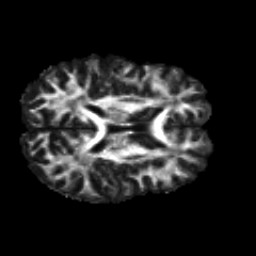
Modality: FA
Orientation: axial
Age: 29
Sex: male
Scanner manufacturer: siemens
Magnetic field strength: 3 T
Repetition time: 8.8 s
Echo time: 0.085 s